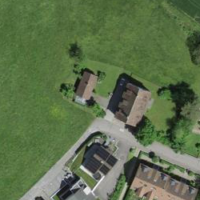
EUNIS habitat code: 24
Species observed at this site:
Plantago lanceolata
Rumex acetosa